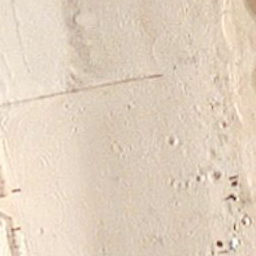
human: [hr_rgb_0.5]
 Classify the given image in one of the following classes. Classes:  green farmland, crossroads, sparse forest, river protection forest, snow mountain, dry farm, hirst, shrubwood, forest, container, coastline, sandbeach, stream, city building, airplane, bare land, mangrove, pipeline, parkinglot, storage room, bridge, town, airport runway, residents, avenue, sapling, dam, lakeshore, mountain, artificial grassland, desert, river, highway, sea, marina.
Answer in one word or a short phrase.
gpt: sandbeach